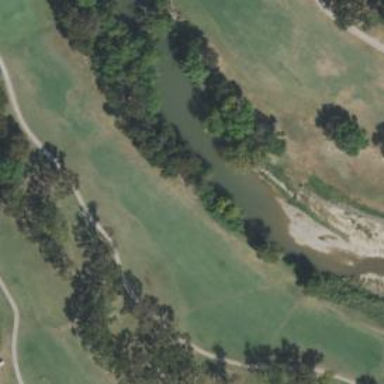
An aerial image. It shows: Grassy area designated as golf fairway.